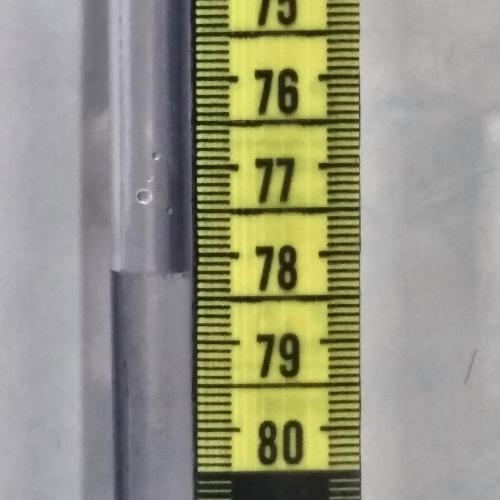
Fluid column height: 78.2 cm